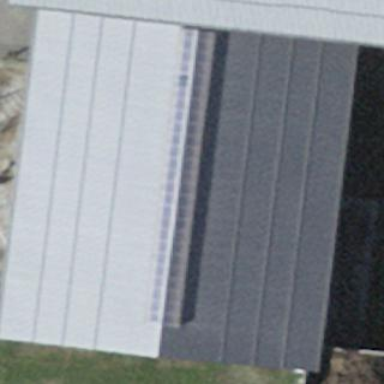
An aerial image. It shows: Building with tiled roof.